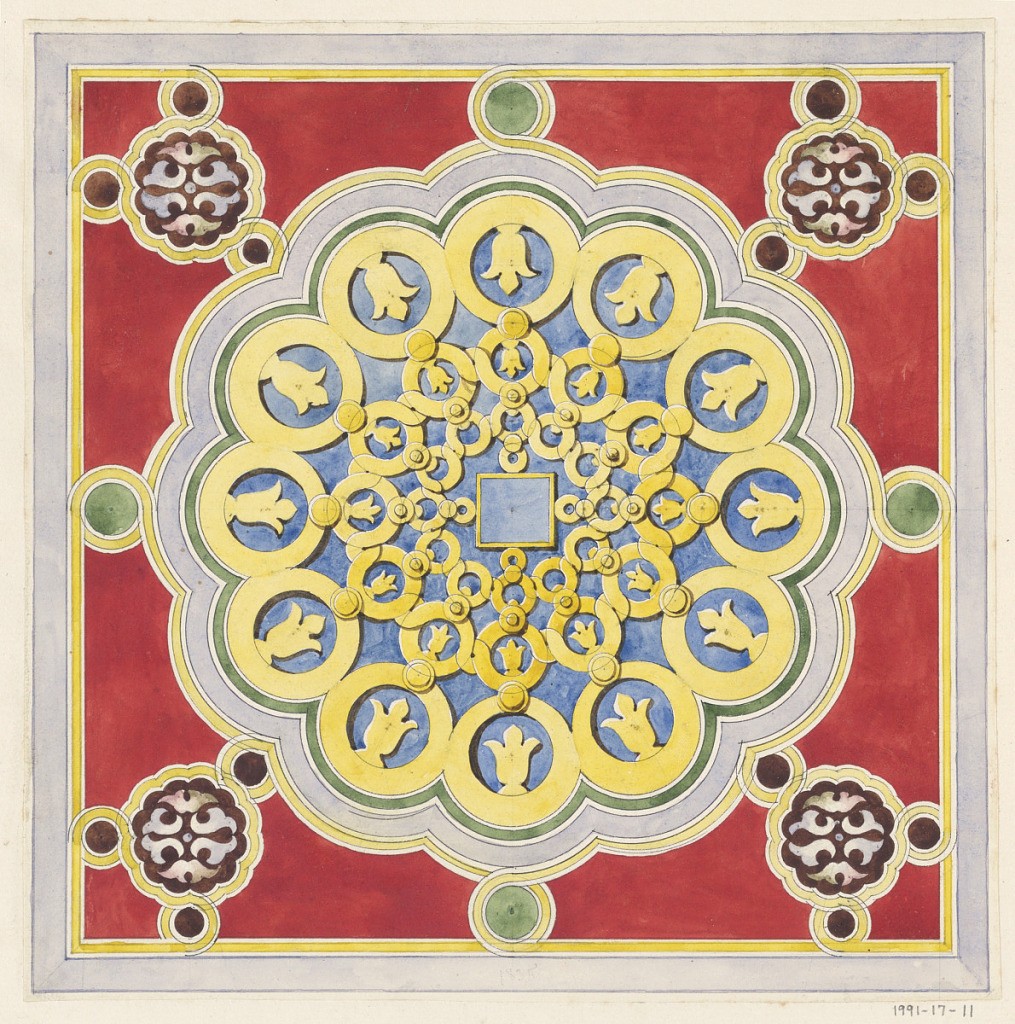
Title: Design for Decorative Panel for July Festival Architecture
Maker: Félix Duban, French, 1797 - 1870
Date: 1835
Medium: Brush and watercolor, gouache, black wash, pen and black ink, graphite on cream paper mounted on cream laid paper
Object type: Drawing
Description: Design for a hexagonal column capital with red, blue, and gold, geometric Arabic-style ornament.